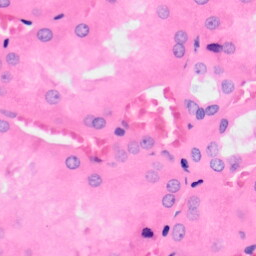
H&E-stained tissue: Kidney